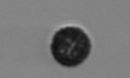
Label: Pseudochattonella_farcimen